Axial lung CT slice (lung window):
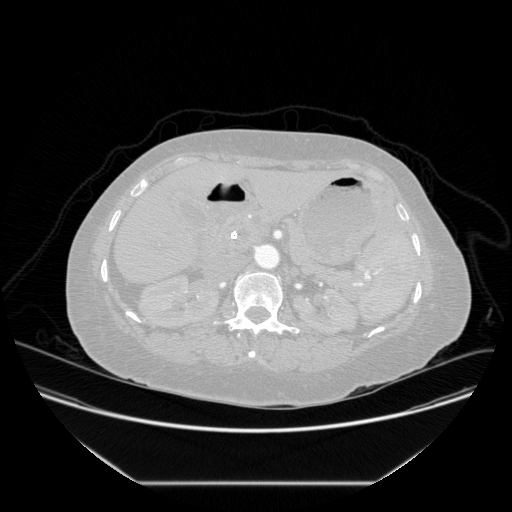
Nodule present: no